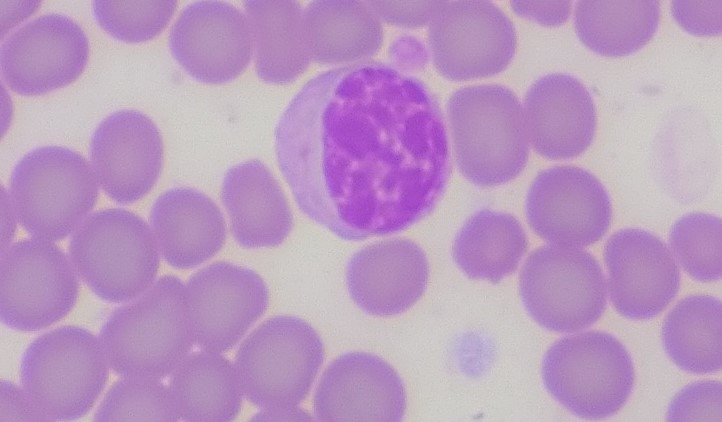
White blood cell type: Monocyte